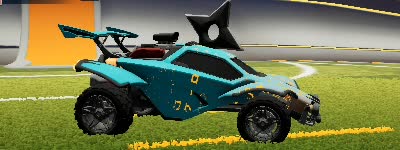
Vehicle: octane